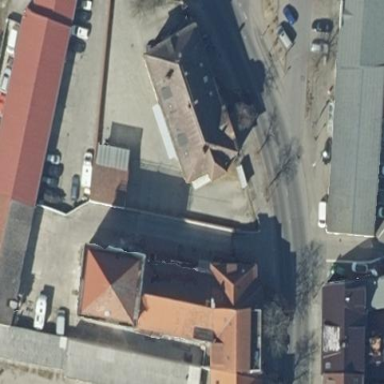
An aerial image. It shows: Commercial building with hipped roof oriented along the street. The building houses post office and is painted yellow.